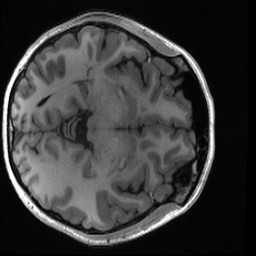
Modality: T1w
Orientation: axial
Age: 18
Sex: female